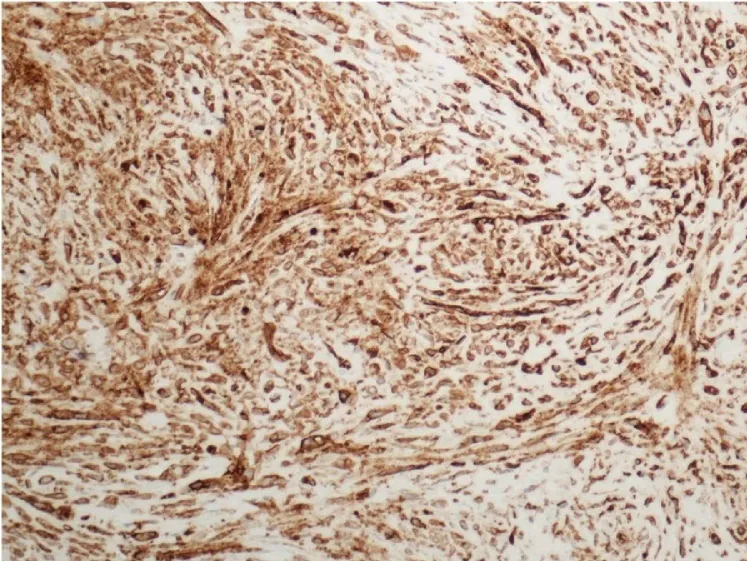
CD31 membrane positivity, confirming endothelial cell differentiation.
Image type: pathology (immunostaining)